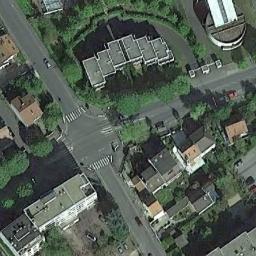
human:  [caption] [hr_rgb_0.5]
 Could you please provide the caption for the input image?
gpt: There are many buildings beside the intersection .

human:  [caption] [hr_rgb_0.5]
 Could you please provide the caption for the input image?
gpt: There are several moving vehicles on the road at the intersection, With many buildings and some trees around the intersection .

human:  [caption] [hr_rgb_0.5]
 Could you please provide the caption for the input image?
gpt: A black car stopped at the intersection .

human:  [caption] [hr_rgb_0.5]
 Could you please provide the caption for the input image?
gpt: An intersection without cars located in a residential area with some trees .

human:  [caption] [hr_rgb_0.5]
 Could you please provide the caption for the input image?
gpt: There are many green trees and buildings around the intersection .